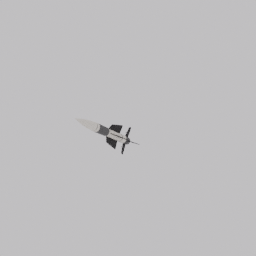
Label: mechanical